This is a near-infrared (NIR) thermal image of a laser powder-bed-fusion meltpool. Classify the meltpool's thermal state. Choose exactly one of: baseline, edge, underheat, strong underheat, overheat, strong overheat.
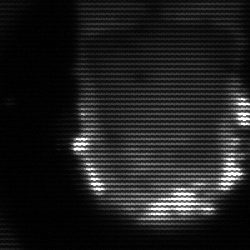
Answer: baseline